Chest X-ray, PA view. Patient: 67 years old, sex M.
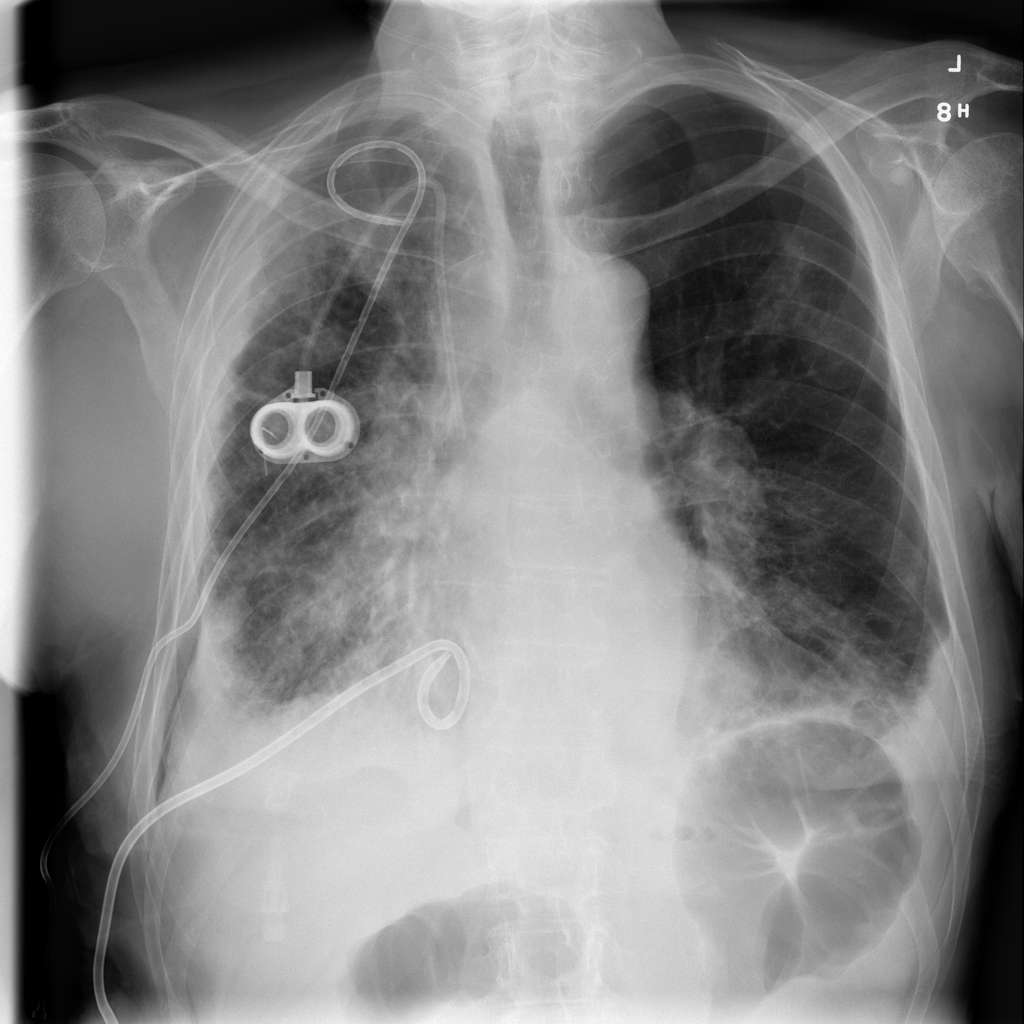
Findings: Consolidation, Effusion, Pleural_Thickening, Pneumothorax